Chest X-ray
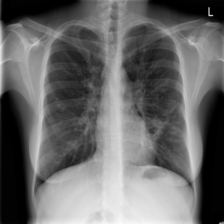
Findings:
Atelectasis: negative
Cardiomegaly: negative
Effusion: negative
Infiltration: negative
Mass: negative
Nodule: negative
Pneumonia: negative
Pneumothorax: negative
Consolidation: negative
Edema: negative
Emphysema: negative
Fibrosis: positive
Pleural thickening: negative
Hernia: negative